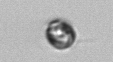
Label: Dinophyceae